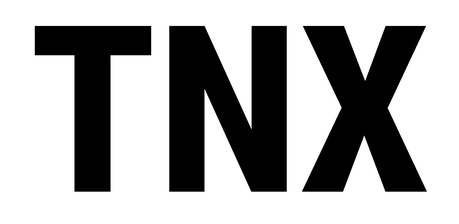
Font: Roboto_Condensed_ExtraBold